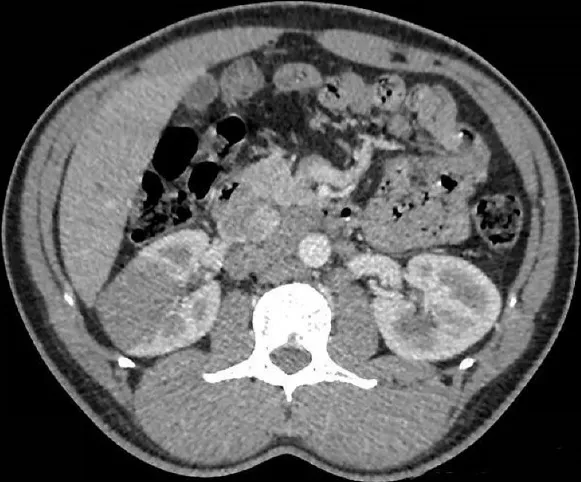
Axial enhanced CT scan showing the poorly delimited right renal mass at diagnosis.
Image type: radiology (ct)